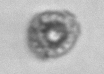
Label: Emiliania_huxleyi